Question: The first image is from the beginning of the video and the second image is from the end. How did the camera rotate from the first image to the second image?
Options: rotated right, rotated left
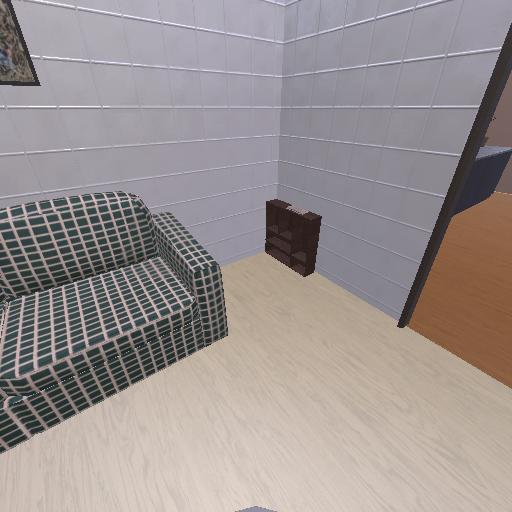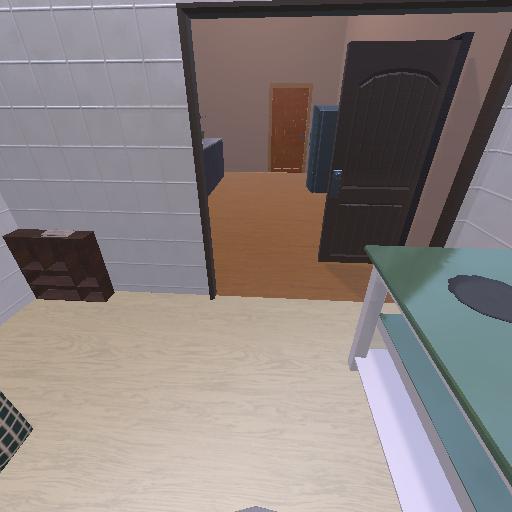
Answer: rotated right